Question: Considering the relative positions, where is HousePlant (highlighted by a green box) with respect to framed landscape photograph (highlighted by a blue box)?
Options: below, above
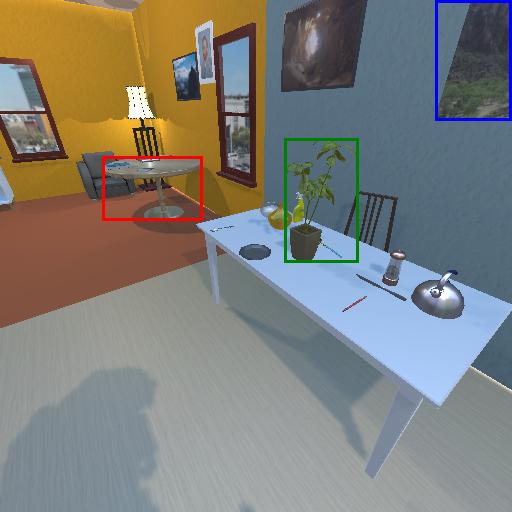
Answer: below